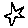
Label: star